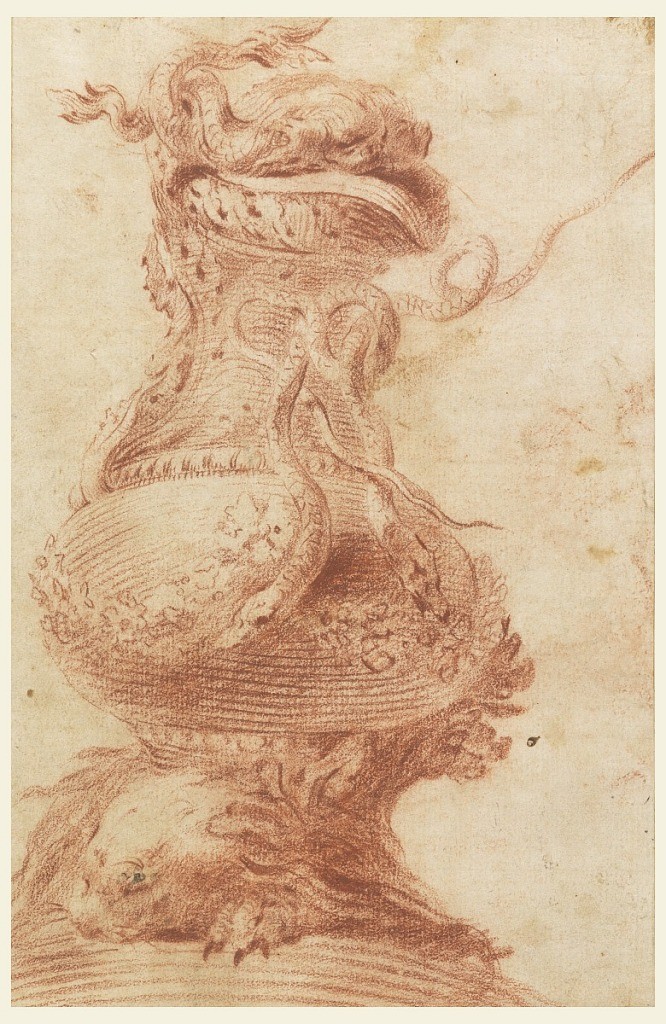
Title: Decorative Vase
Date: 1725–50
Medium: Red crayon on paper
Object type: Drawing
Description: Vertical rectangle. In the general shape of a pitcher. As foot serves a mole and branches. The body it ovoid and decorated with festoons. The snakes form a handle, below the spout. On the opposite side of the neck above is a head. Upon the cover are two dolphins.